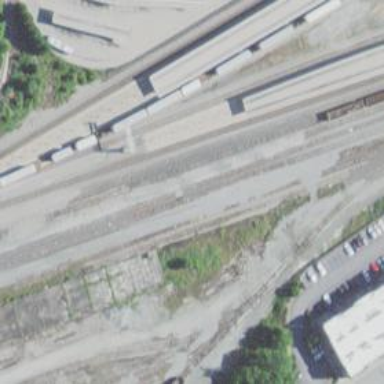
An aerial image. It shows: Railway siding with rails.